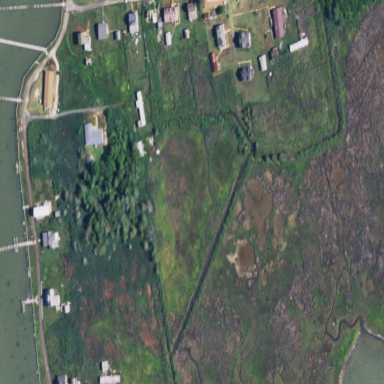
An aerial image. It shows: Marshy wetland area.